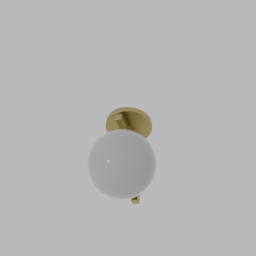
Label: lighting